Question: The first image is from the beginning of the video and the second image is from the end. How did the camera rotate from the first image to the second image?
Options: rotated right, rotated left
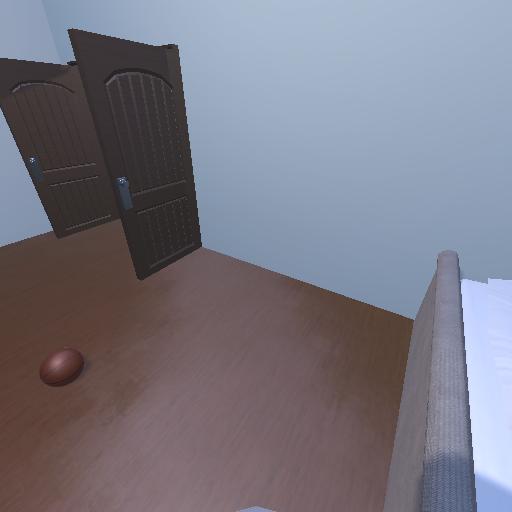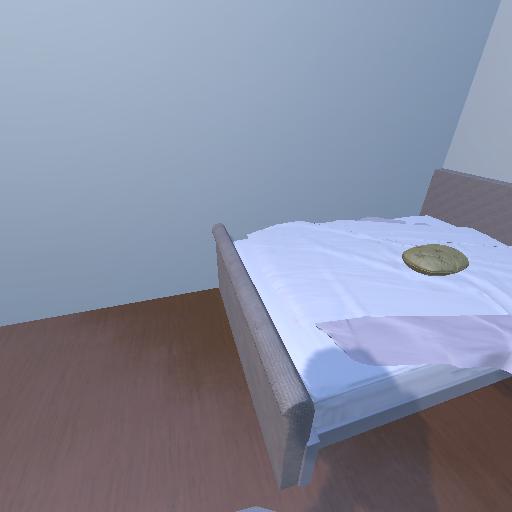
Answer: rotated right